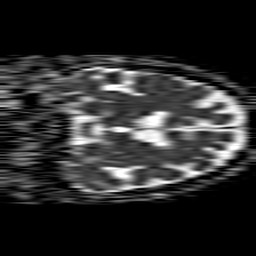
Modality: ADC
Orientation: coronal
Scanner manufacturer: philips
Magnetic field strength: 1.5 T
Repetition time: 4.6 s
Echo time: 0.08631 s